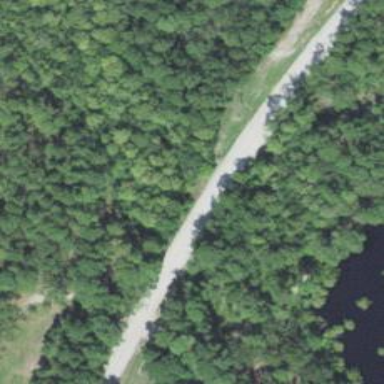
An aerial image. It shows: Culvert tunnel.